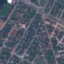
Land use / land cover: Residential